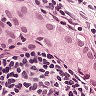
Metastatic tissue present: yes